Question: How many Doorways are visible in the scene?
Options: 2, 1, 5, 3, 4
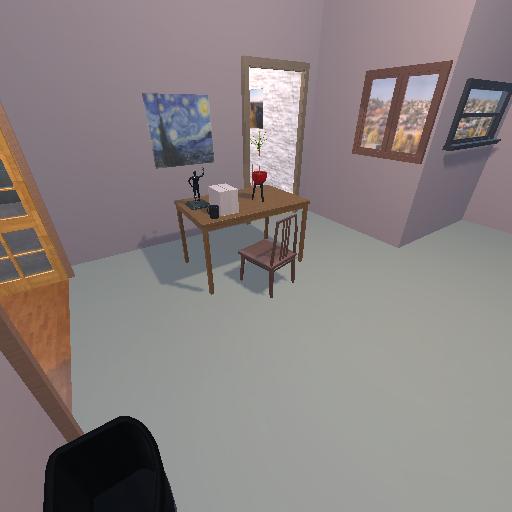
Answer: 2